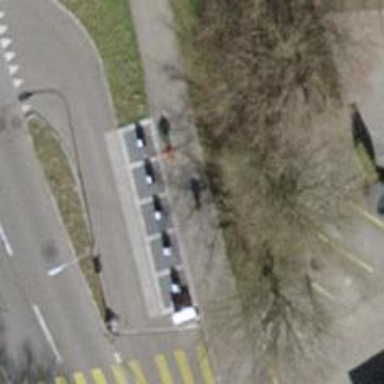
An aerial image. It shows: Recycling container for recycling.